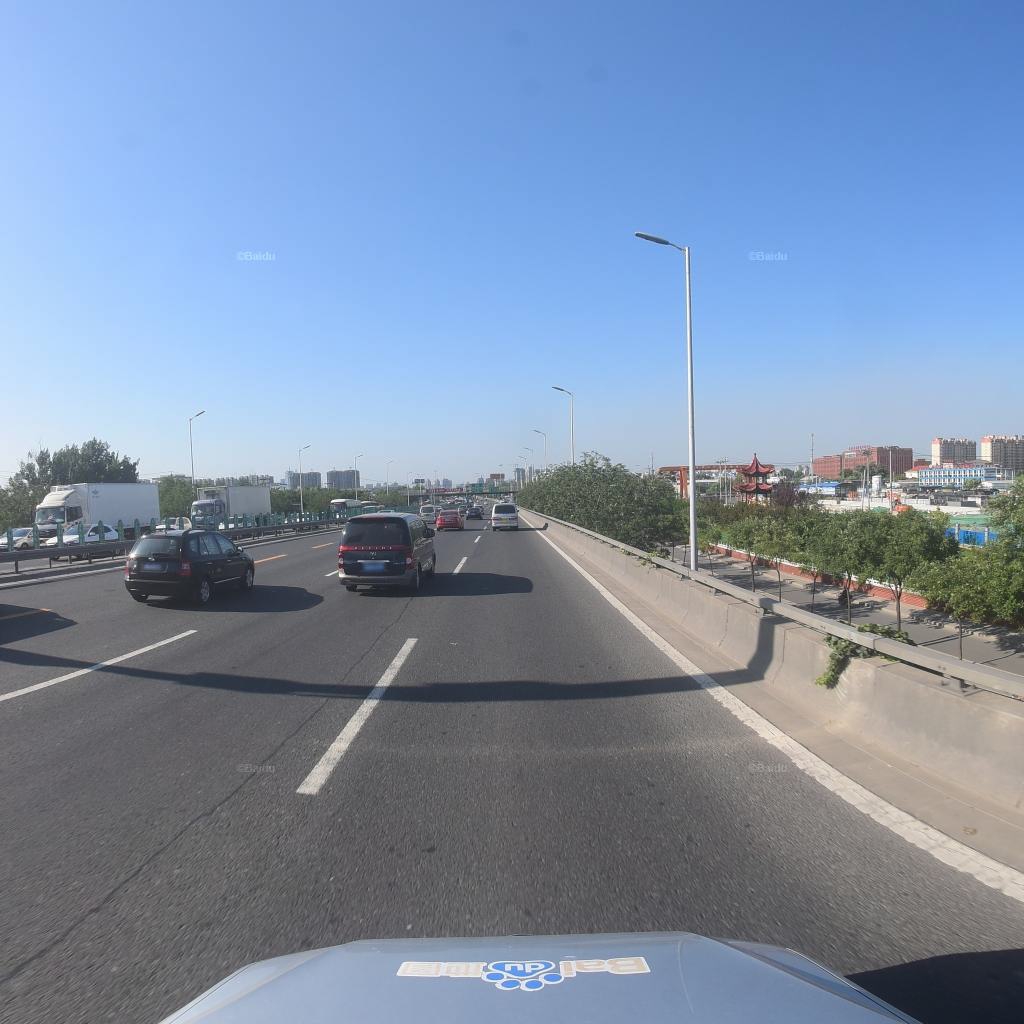
Region: Fengtai
Road damage annotations: longitudinal patch